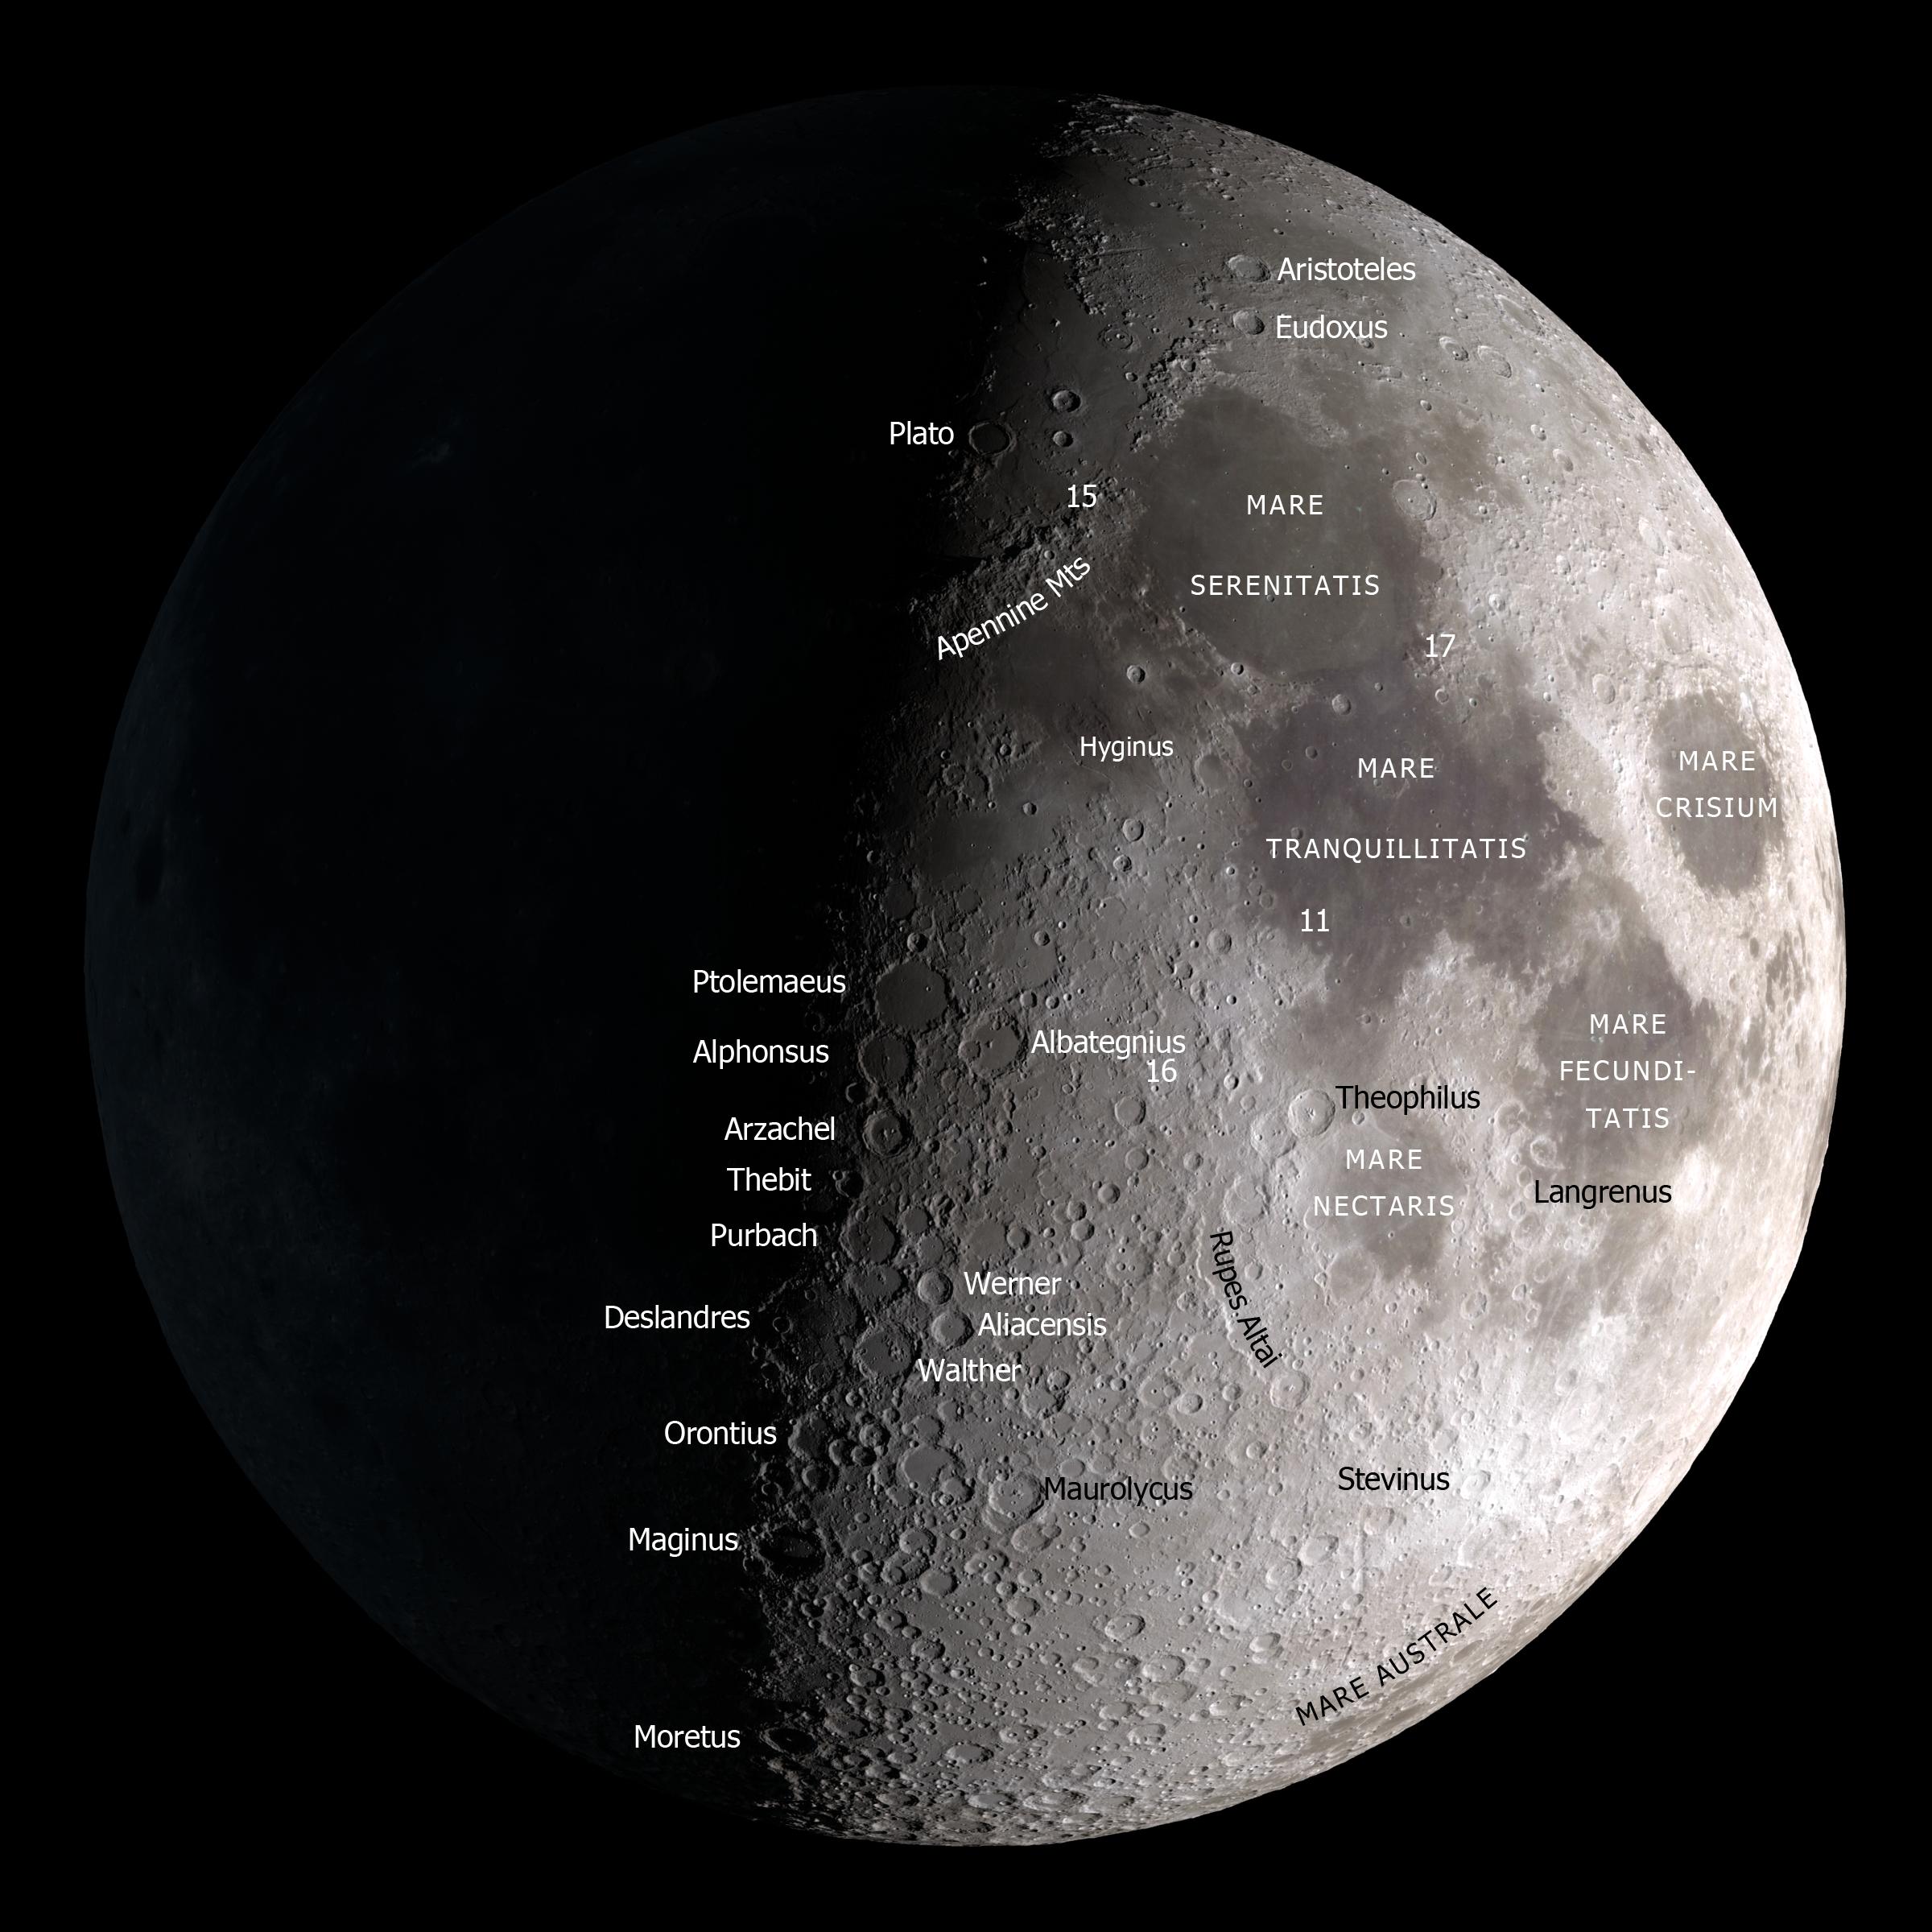
Moon Map Moon Map, moon, nasa, goddard, lro, moonmap, mapofthemoon